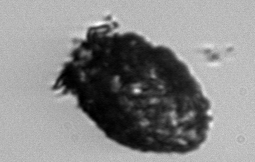
Label: Stenosemella_pacifica